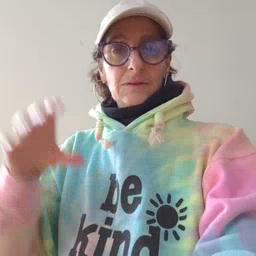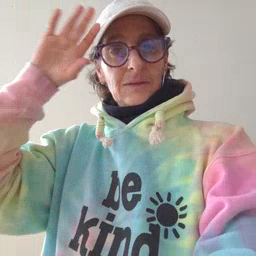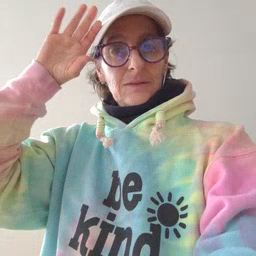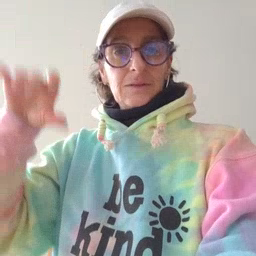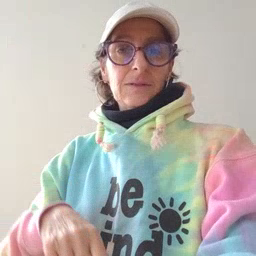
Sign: sun